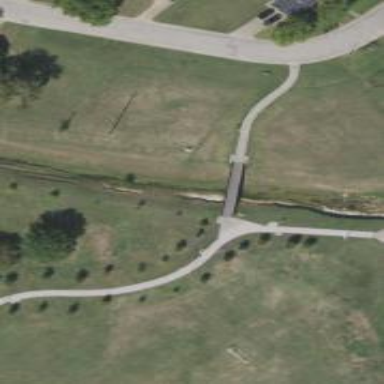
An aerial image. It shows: Bridge over cycleway.